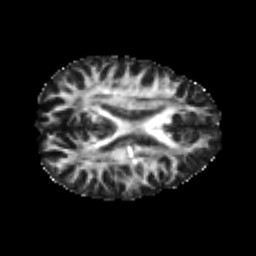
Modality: FA
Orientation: axial
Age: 22
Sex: male
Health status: healthy
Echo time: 0.074 s